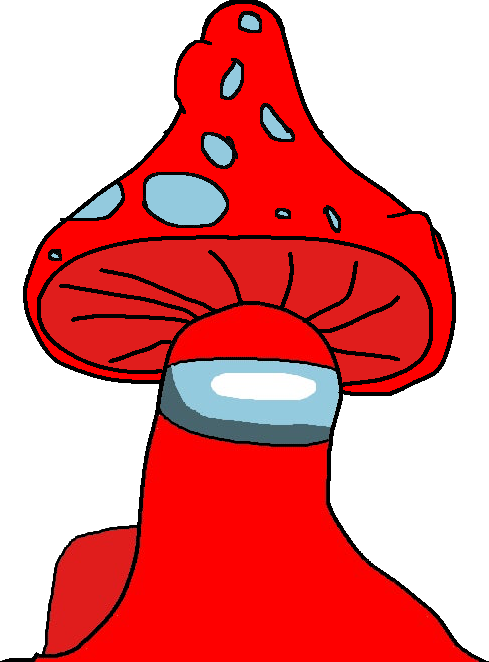
Label: 5_Shroomjak